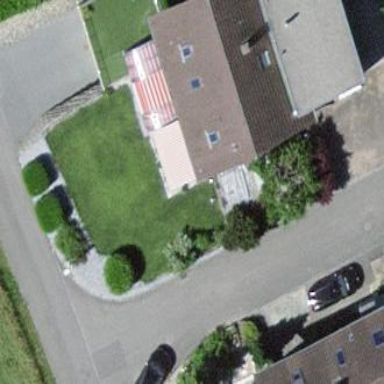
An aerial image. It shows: Residential building.